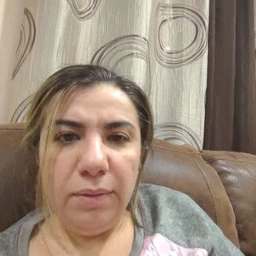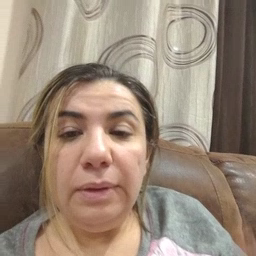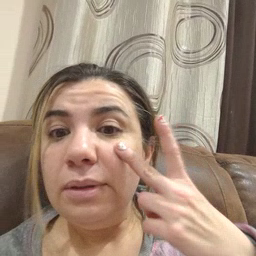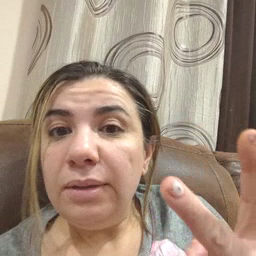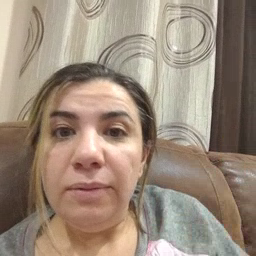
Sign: see